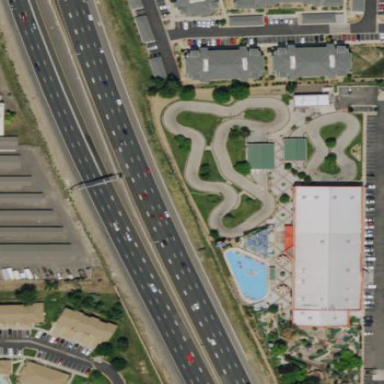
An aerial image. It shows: Karting raceway for sports enthusiasts.